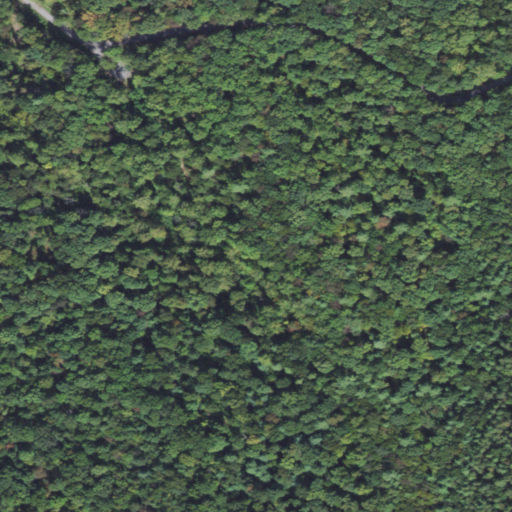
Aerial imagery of valley in Pennsylvania named Irishtown Gap Hollow containing deciduous forest, mixed forest, open development, and evergreen forest